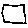
Label: square